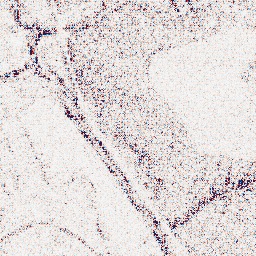
Category: wavelet
Decomposition family: wavelet_biorthogonal
Decomposition parameters: wavelet: bior4.4
level: 1
Upsampling method: regularized
Upsampling parameters: scale: 4
lambda_reg: 0.01
Upsampling scale: 4